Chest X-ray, AP view. Patient: 22 years old, sex M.
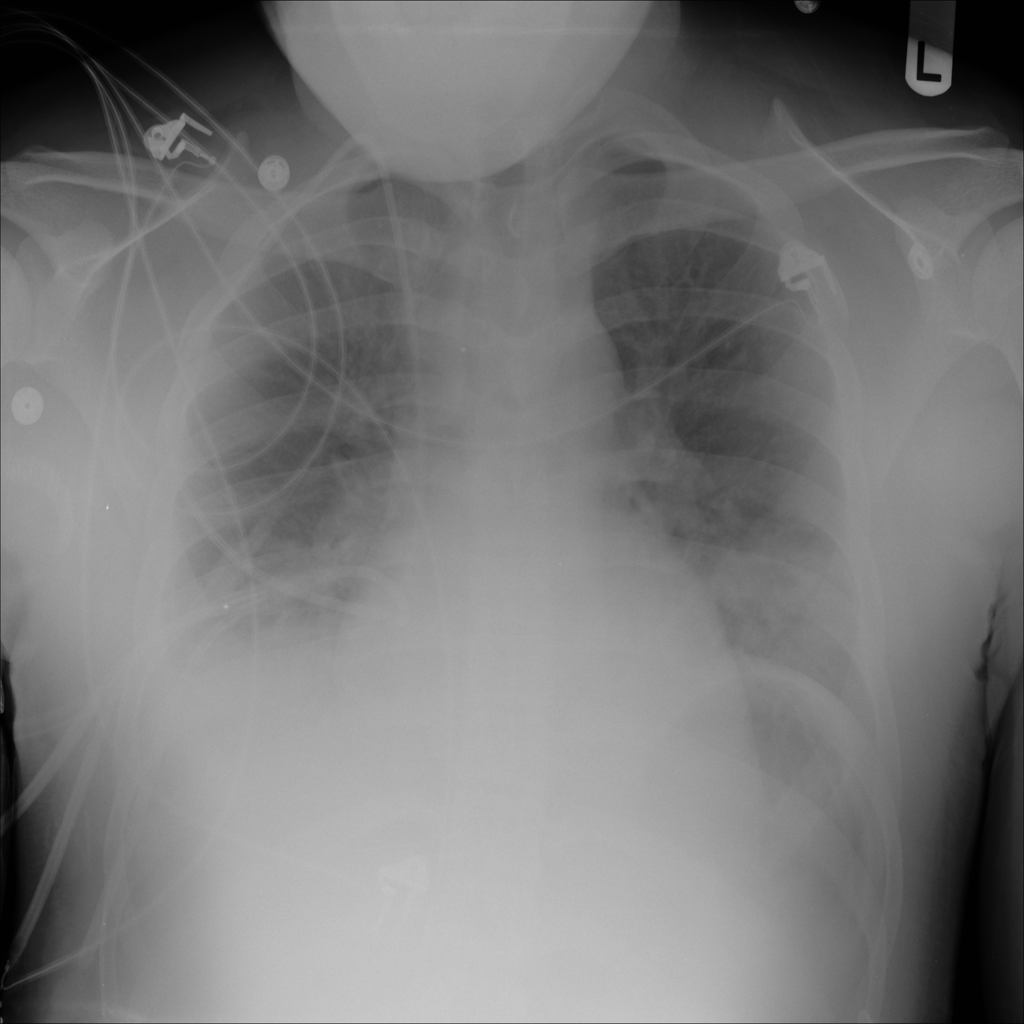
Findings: Atelectasis, Effusion, Infiltration